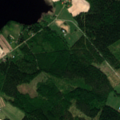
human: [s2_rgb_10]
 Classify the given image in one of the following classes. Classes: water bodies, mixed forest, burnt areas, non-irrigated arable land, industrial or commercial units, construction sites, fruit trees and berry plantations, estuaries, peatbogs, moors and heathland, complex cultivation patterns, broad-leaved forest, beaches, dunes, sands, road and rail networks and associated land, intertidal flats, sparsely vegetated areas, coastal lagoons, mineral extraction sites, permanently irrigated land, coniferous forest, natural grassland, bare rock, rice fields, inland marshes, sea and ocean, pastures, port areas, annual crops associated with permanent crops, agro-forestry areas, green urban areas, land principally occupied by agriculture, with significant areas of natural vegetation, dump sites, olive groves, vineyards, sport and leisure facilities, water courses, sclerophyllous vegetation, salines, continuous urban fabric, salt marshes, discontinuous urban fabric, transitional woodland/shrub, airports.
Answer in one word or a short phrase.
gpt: non-irrigated arable land, land principally occupied by agriculture, with significant areas of natural vegetation, coniferous forest, mixed forest, water bodies